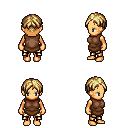
a pixel art fantasy rpg character, female body template, human, tanned skin, brown tunic, gold greaves, blonde parted hairstyle, four views (front, back, left, right), 2x2 character sprite sheet, small pixel art, hard edges, no anti-aliasing